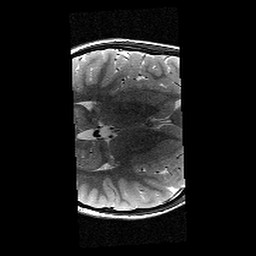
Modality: T2w
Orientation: axial
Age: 10
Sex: female
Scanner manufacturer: siemens
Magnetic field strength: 3 T
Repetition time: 9.23 s
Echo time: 0.067 s